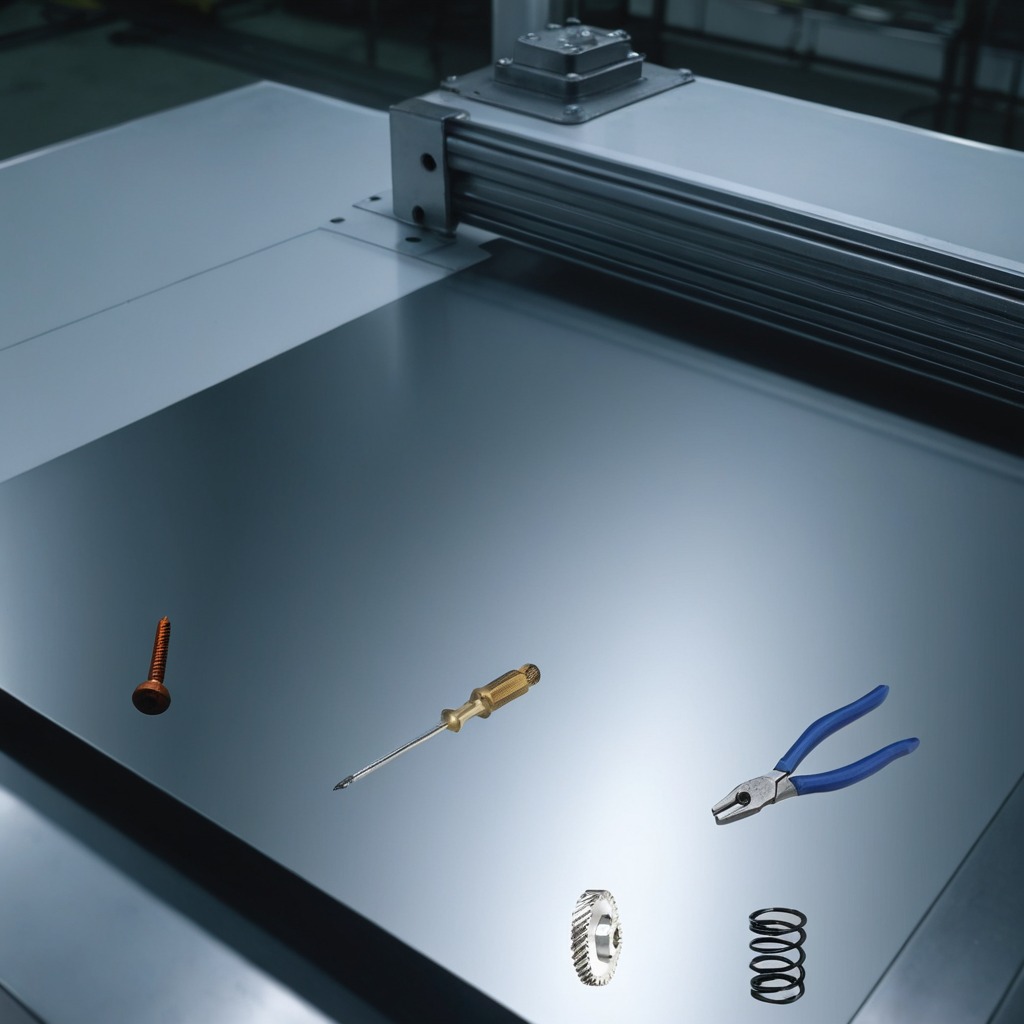
A steel gear with teeth, a metal machine screw, a pair of pliers, a coiled metal spring, and a screwdriver are lying on the metal table.